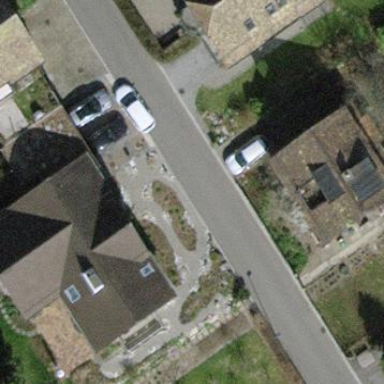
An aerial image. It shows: Detached building.